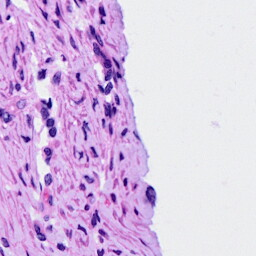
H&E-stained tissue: Ovarian